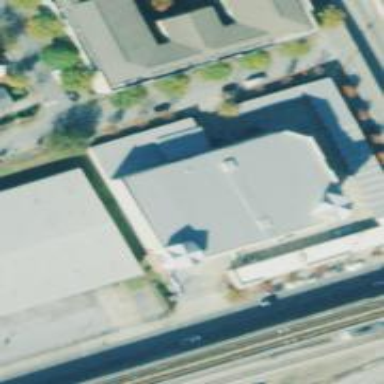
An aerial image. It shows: Building that serves as storage rental shop.